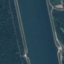
Label: River